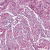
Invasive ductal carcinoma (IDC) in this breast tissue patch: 1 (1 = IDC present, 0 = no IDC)